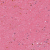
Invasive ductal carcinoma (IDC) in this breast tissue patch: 0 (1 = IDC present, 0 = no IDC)